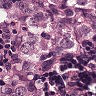
Metastatic tissue present: yes